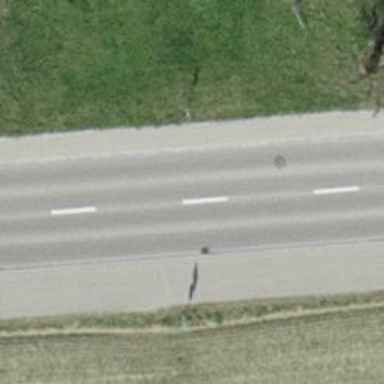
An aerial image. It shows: Primary road with sidewalk on the left.